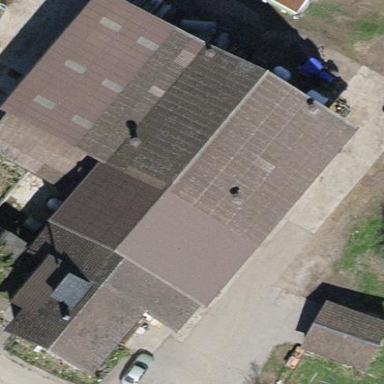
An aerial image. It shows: Farm building.